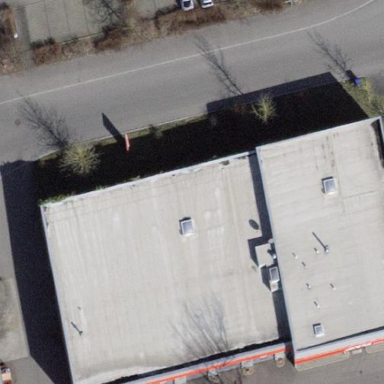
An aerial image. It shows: Building that houses car repair shop.